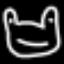
Label: frog